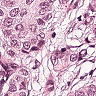
Metastatic tissue present: yes